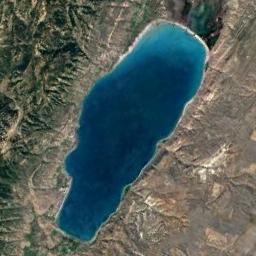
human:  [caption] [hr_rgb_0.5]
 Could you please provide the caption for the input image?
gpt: The lake is green in the picture .

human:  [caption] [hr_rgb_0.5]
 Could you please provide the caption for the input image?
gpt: Many trees are beside the lake .

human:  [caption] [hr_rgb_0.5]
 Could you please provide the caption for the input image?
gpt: The nearly rectangular blue lake is surrounded by brown mountains with sparse green vegetation .

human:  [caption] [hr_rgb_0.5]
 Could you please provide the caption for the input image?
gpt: The lake lies in a mountainous area and the water is blue .

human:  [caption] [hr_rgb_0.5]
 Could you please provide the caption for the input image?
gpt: There are brown bare land and some green trees around the lake .